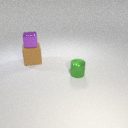
small green metal cylinder in front of large brown rubber cube